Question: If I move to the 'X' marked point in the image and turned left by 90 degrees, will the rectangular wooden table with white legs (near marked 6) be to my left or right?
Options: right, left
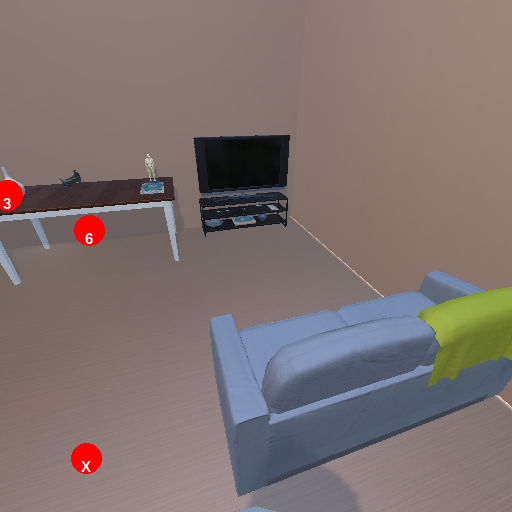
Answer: right